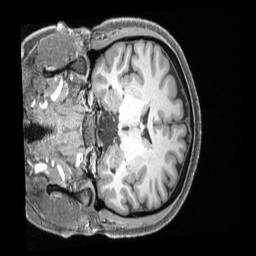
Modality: T1w
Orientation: coronal
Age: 47
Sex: female
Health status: ill
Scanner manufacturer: siemens
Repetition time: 2.4 s
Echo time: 0.00231 s